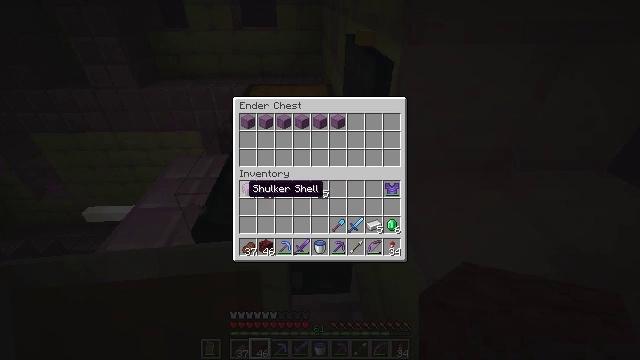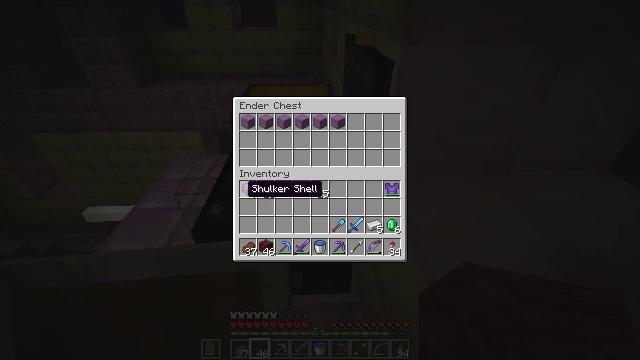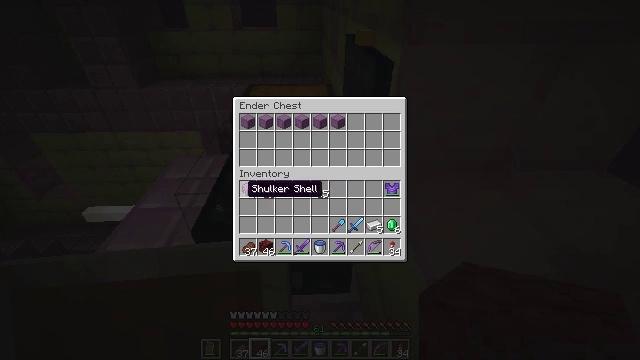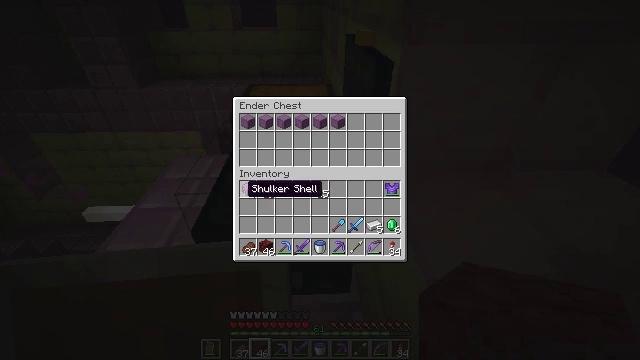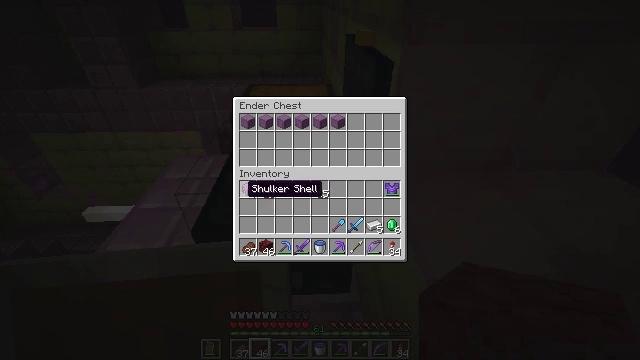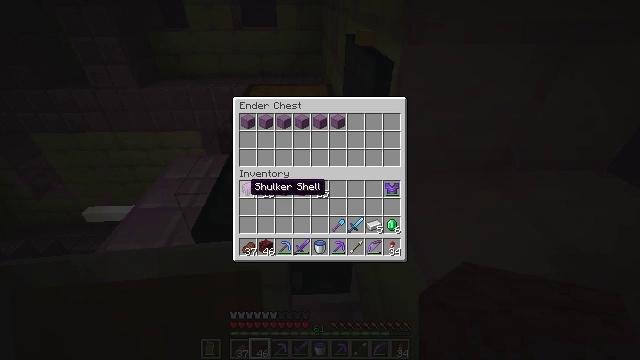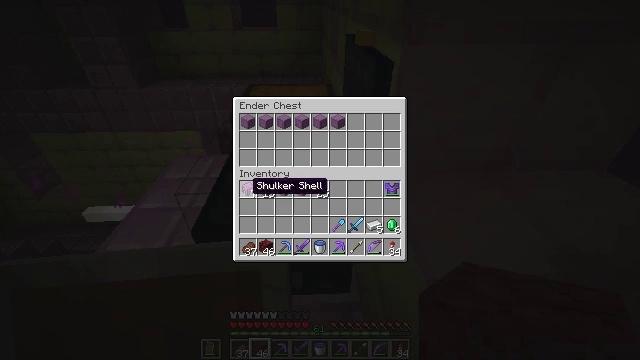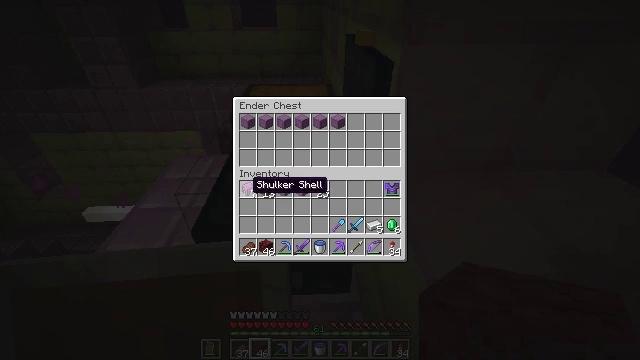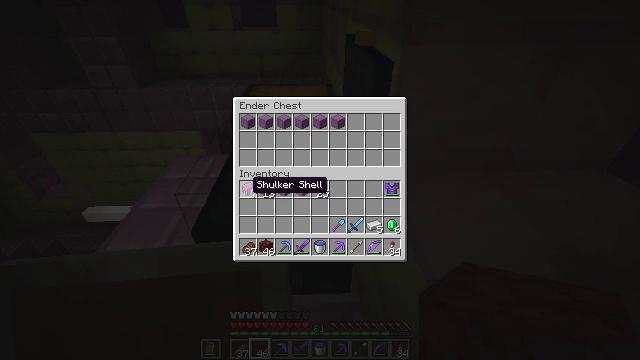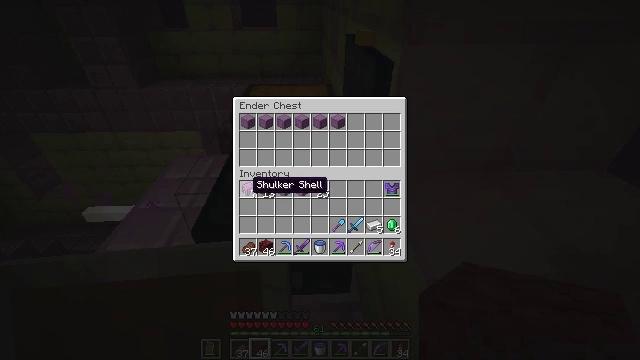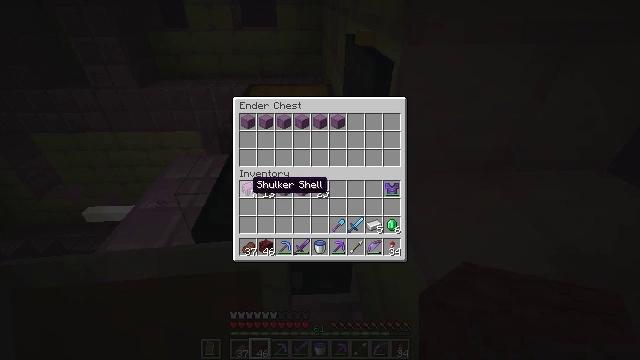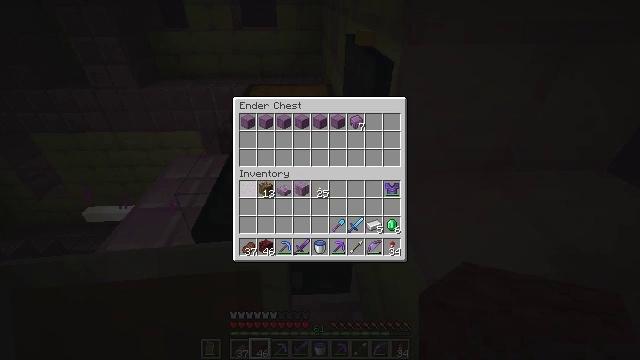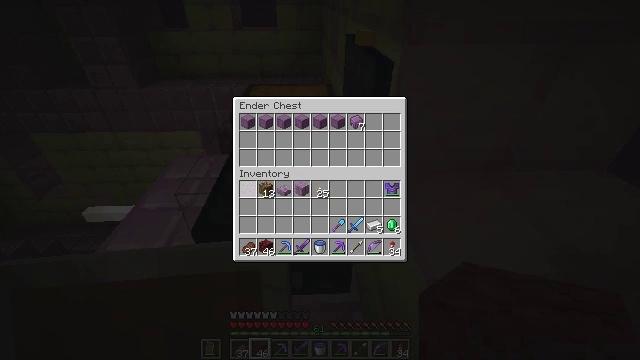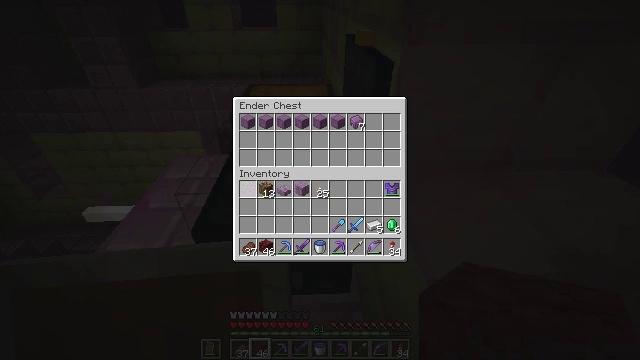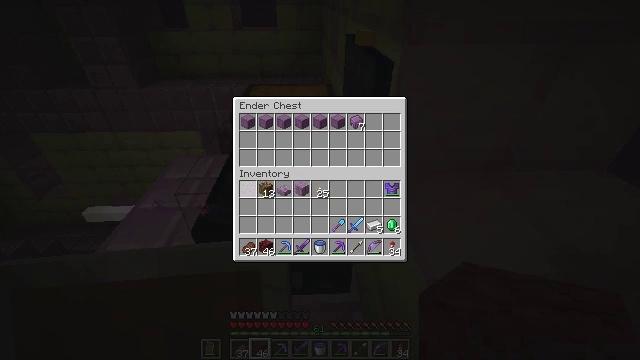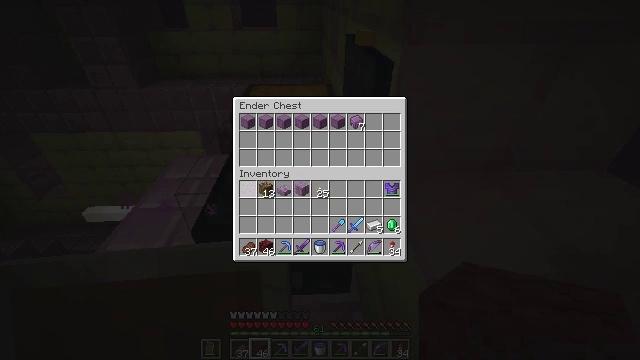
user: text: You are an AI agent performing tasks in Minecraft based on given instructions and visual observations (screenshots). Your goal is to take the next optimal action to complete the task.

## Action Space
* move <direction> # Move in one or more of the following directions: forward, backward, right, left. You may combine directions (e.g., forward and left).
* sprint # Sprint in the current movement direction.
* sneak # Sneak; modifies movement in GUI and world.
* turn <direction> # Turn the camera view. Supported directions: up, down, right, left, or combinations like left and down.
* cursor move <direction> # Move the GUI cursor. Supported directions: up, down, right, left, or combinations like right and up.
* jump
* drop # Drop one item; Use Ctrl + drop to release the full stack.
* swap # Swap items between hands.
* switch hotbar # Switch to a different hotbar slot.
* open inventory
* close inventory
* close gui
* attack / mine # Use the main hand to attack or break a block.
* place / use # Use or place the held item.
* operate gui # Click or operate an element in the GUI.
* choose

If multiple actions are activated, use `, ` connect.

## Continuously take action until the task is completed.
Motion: motion action
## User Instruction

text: Mine a chest to move it.
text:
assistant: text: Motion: sneak
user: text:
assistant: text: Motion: sneak
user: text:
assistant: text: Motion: sneak
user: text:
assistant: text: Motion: sneak
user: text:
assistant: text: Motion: sneak
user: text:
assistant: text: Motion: sneak
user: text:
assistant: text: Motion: sneak
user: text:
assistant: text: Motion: sneak
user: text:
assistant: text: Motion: sneak
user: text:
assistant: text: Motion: sneak
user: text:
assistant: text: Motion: sneak, use / place
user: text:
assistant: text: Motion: sneak, use / place
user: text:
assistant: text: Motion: sneak, use / place
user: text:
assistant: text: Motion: sneak, use / place
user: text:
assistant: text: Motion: sneak
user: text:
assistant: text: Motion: sneak
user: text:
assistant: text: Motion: sneak, turn right
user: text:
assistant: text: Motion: sneak
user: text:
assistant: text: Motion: sneak
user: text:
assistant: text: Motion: sneak
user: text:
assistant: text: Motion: sneak
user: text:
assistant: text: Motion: sneak
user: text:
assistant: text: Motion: sneak
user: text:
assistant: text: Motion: sneak
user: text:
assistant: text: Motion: sneak, turn right
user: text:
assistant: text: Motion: sneak, turn right
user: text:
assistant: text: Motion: sneak
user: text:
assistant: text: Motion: sneak
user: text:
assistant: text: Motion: sneak
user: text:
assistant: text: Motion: sneak